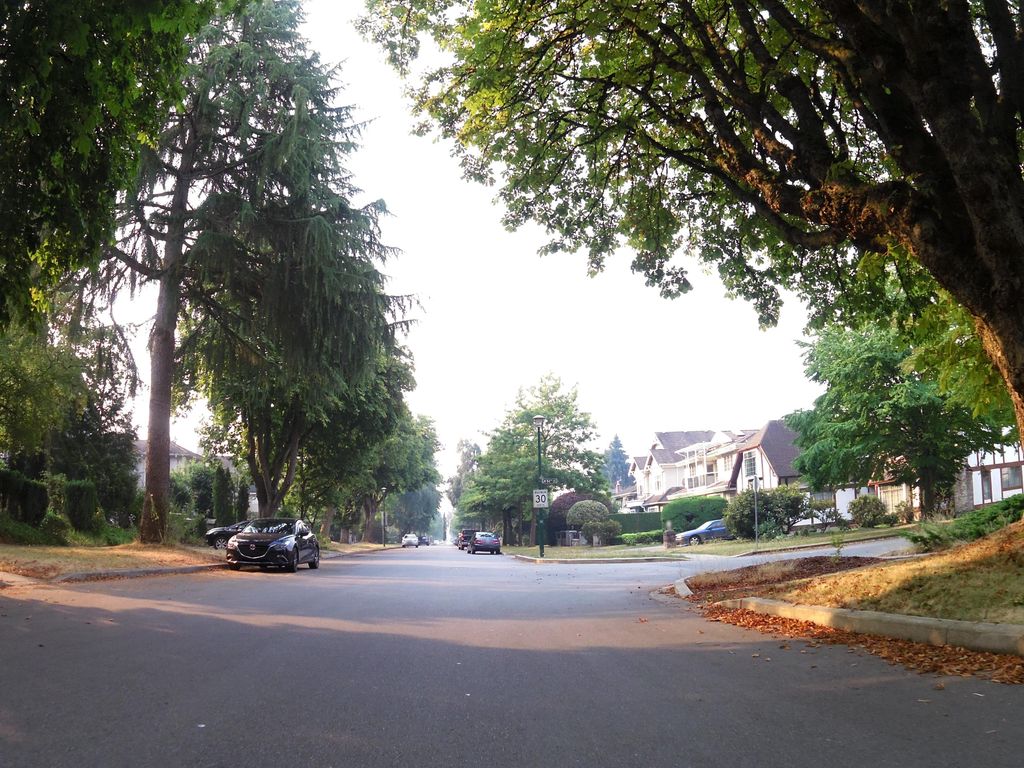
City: vancouver